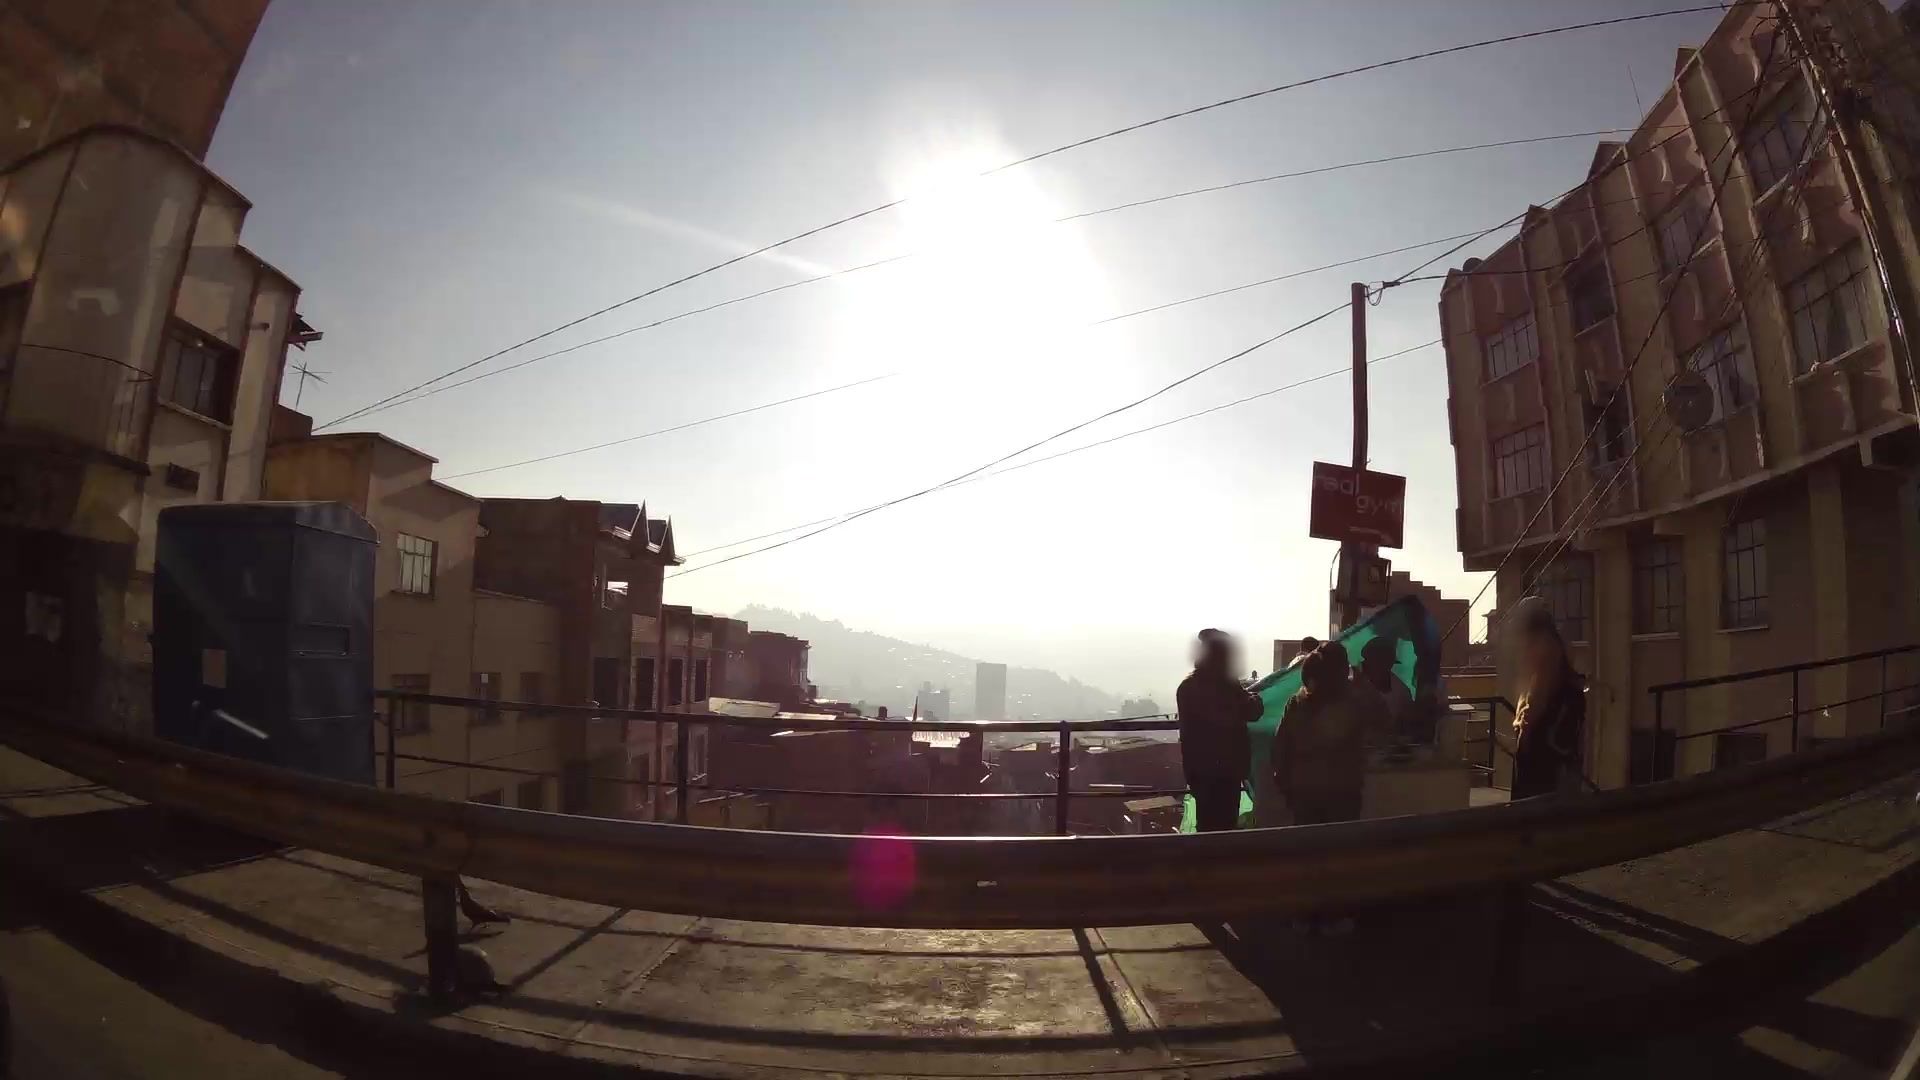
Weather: clear
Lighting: day
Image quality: good
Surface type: driving surface
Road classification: steps, residential
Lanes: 2
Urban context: urban centre
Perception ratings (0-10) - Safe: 2.76, Lively: 2.15, Beautiful: 2.8, Boring: 8.72, Depressing: 7.27, Wealthy: 4.36